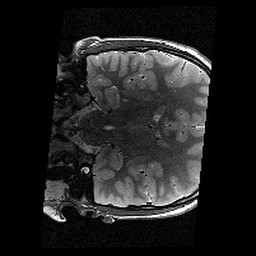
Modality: T2w
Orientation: coronal
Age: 13
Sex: male
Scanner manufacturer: siemens
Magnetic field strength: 3 T
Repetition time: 9.23 s
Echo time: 0.067 s